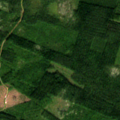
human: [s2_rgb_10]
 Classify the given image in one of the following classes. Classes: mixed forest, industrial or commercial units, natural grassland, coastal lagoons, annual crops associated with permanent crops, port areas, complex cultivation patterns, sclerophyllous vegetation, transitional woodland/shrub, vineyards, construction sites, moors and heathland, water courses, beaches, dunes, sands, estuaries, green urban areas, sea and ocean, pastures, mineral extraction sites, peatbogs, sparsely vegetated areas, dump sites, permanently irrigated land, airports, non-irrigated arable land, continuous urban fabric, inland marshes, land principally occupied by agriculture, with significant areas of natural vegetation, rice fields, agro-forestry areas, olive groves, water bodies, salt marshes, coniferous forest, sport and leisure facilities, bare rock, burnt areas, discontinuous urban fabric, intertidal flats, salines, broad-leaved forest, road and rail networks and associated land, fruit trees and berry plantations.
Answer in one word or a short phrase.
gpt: coniferous forest, mixed forest, transitional woodland/shrub